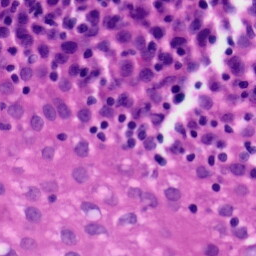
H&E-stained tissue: Tonsil